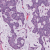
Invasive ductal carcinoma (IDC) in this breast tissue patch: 1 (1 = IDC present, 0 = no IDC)